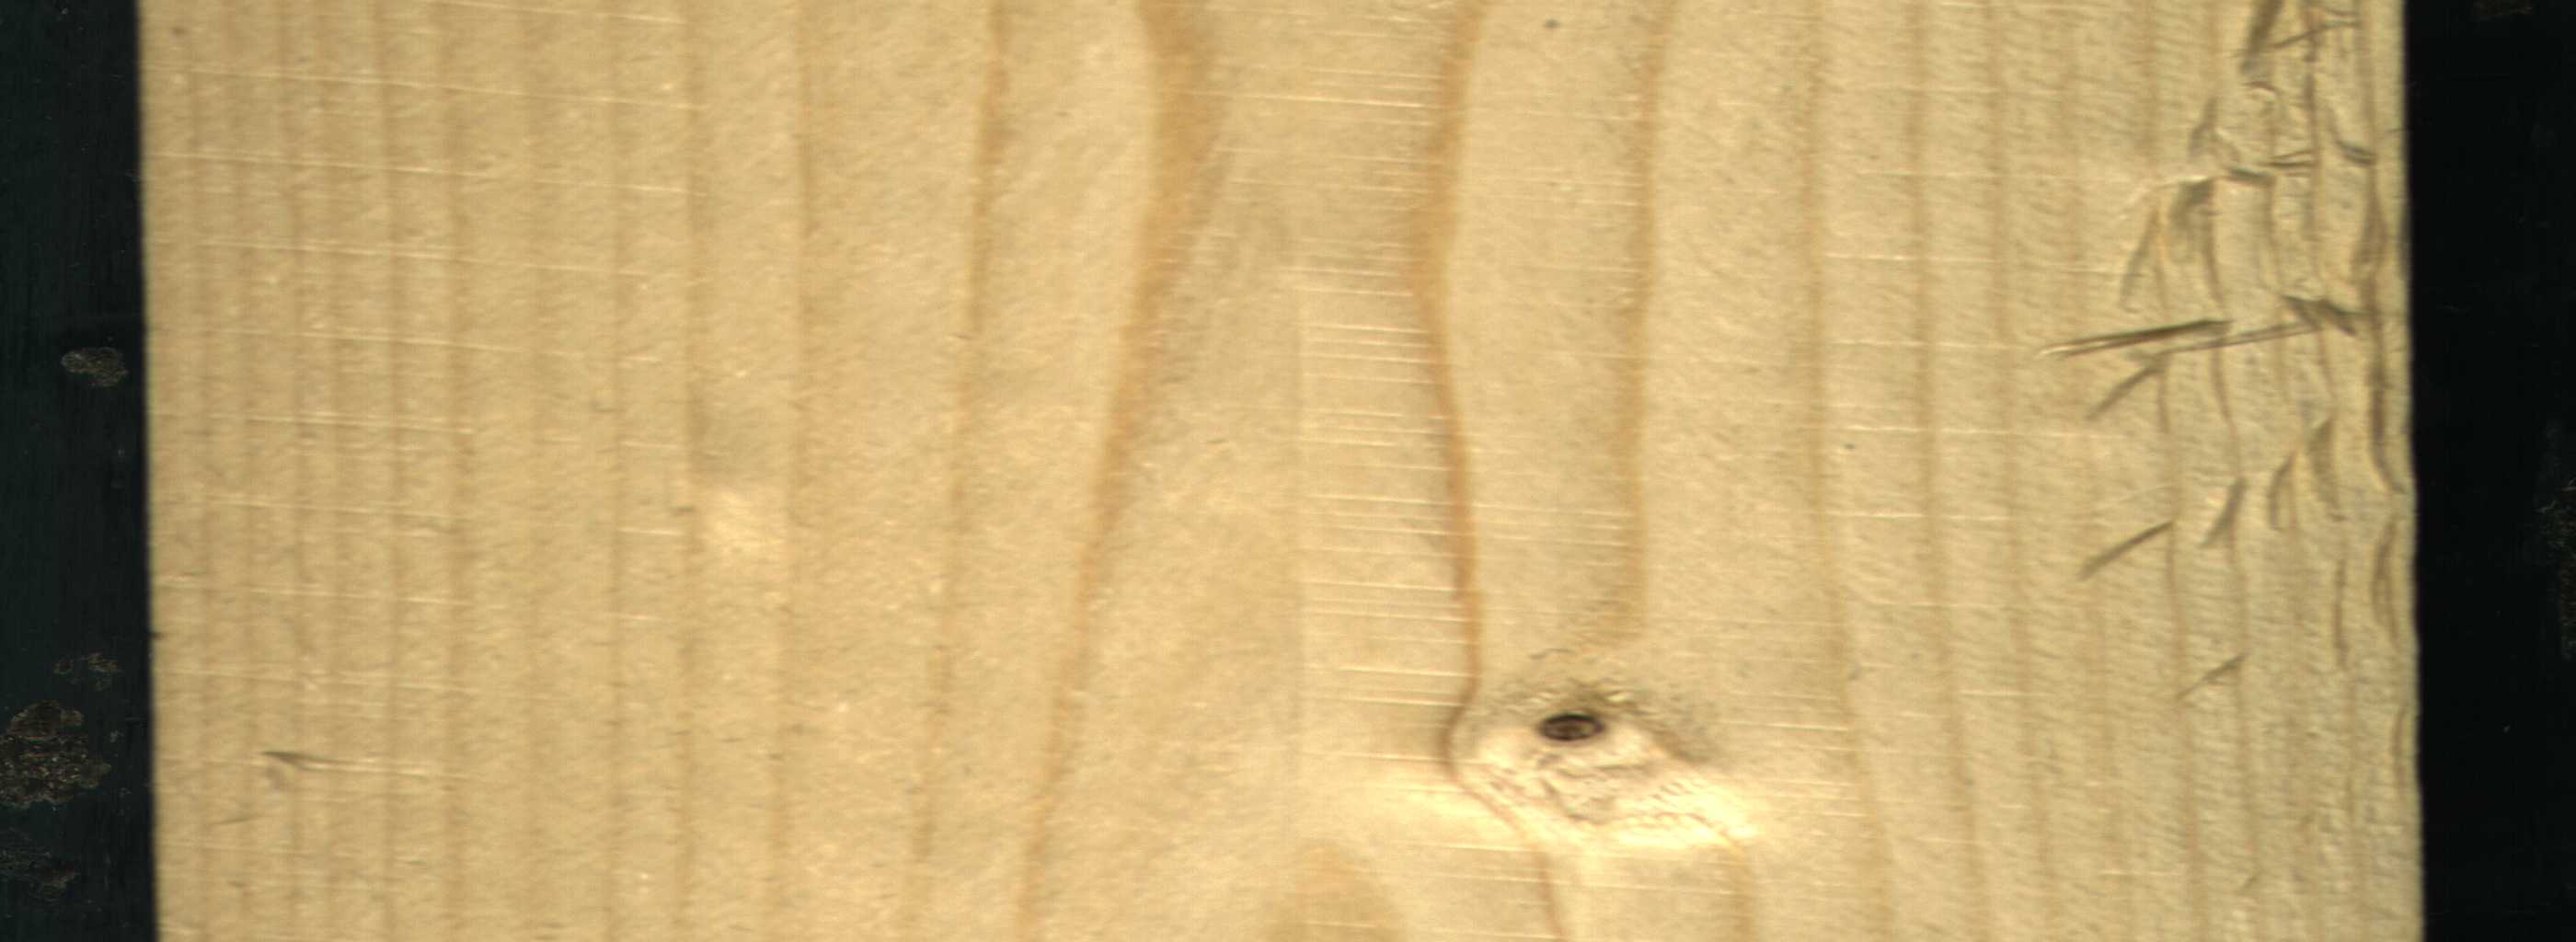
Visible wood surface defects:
Dead_Knot